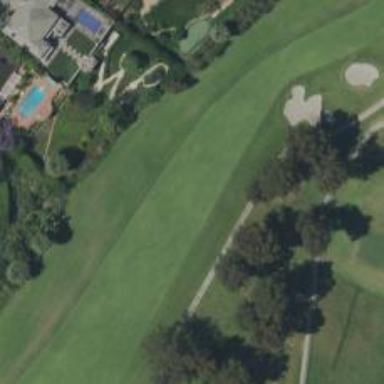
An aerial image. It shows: Golf hole.